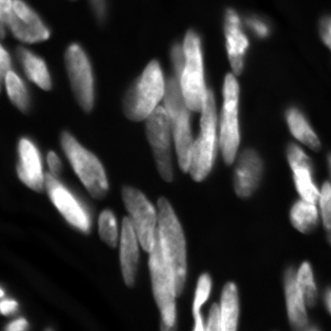
Tissue sample: ovarian
Magnification: 10.0x
Cell type: T cells
Senescence state: senescent